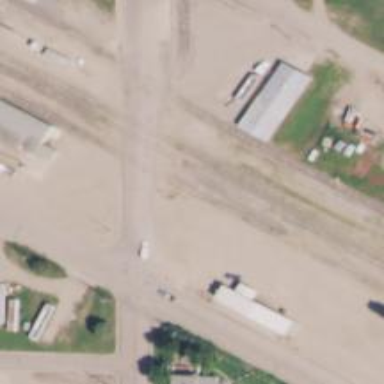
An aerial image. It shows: Railway level crossing.